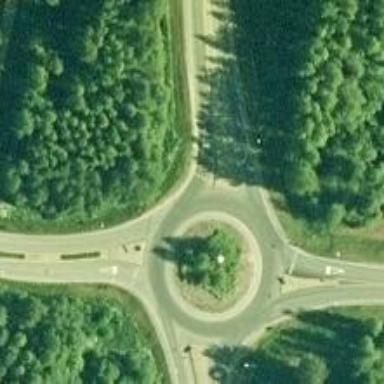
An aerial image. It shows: Secondary road around roundabout.